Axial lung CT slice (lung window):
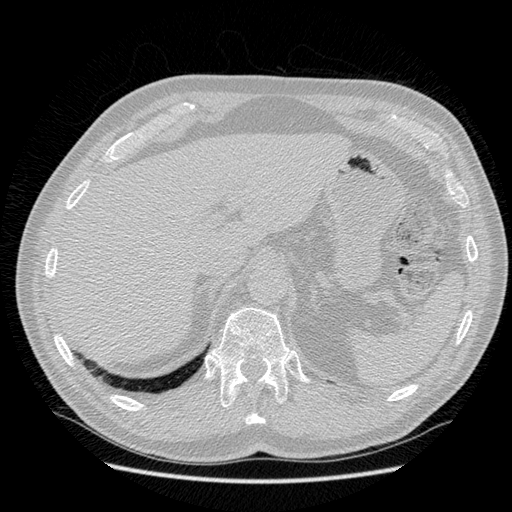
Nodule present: no